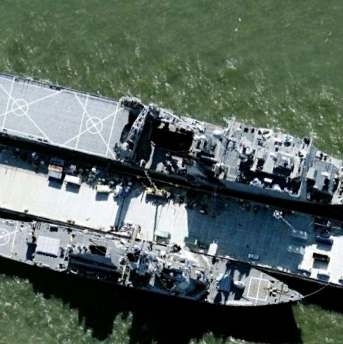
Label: Whitby_Island-class_dock_landing_ship